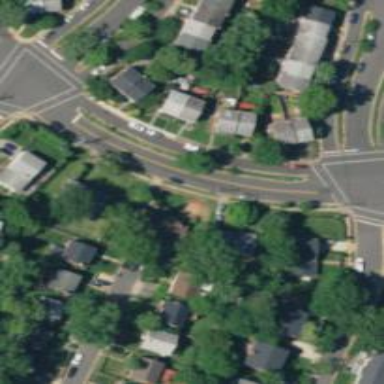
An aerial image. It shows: Residential road with asphalt surface and sidewalk on the left.